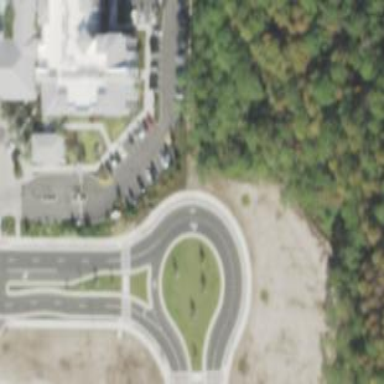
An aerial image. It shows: Unclassified road leading to roundabout junction.